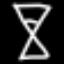
Label: hourglass